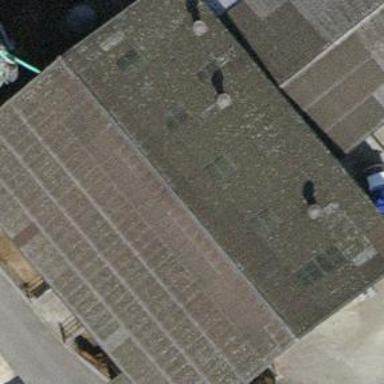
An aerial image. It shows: Small solar photovoltaic panel generator on the roof of building.